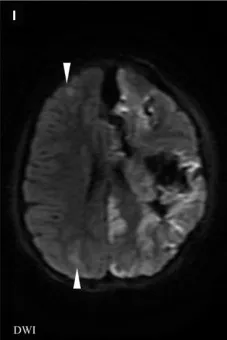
Cerebellar hemispheres.
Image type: radiology (mri)